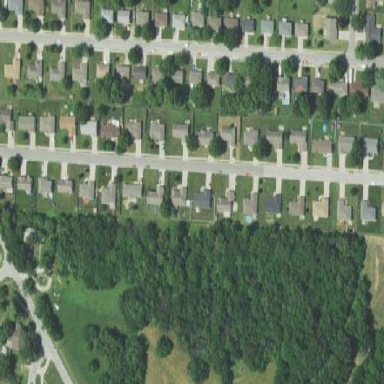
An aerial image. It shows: This residential area consists of single-family homes.